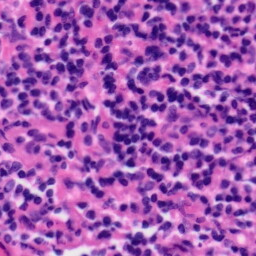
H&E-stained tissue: Tonsil